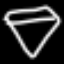
Label: diamond